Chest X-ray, PA view. Patient: 81 years old, sex F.
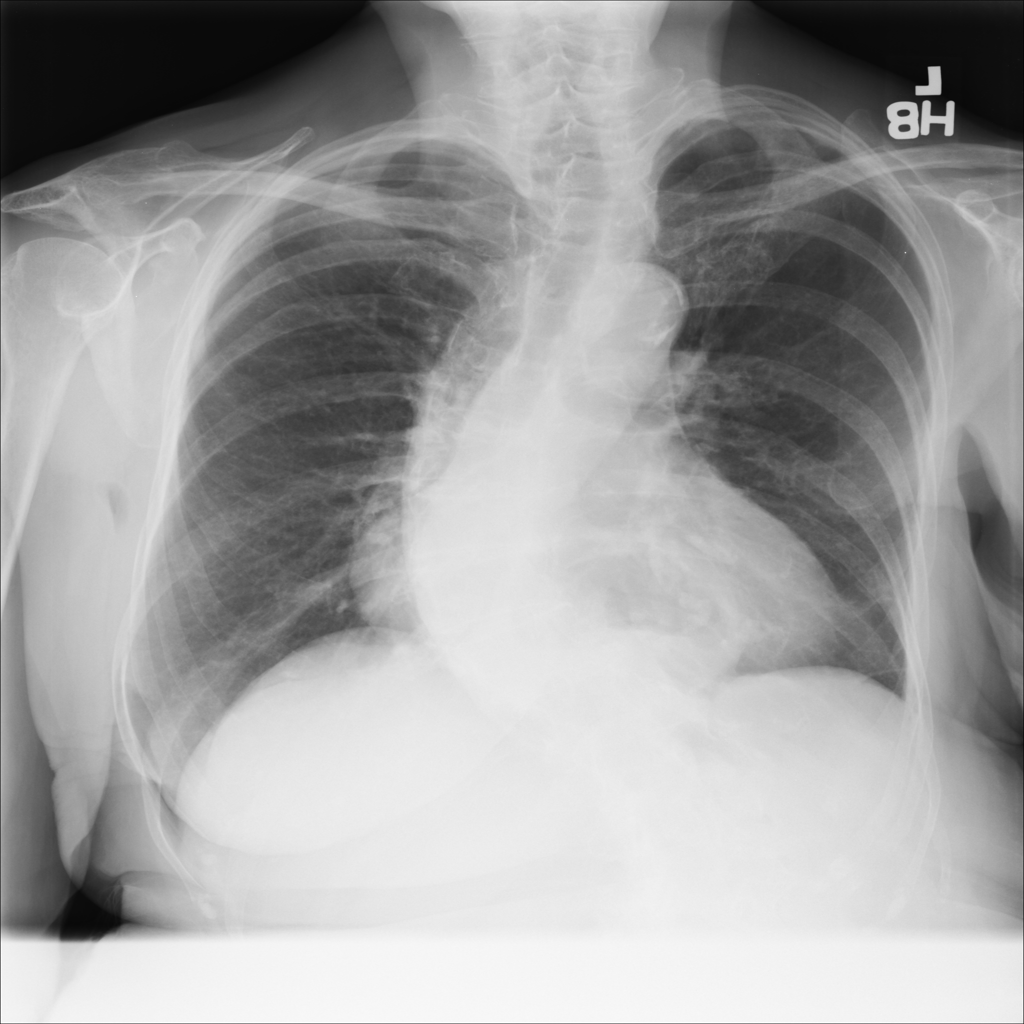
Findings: Hernia